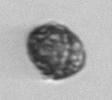
Label: Kryptoperidinium_triquetrum